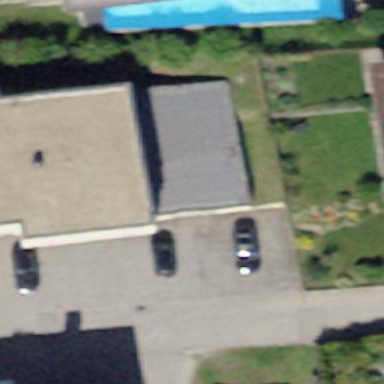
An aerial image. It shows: Garage building.